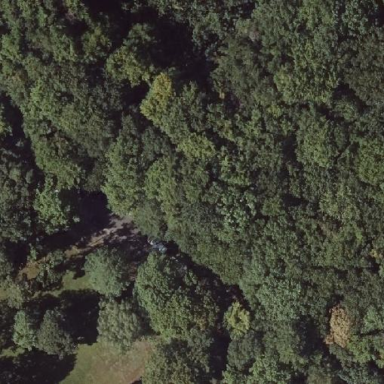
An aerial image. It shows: Mixed woodland with various types of leaves.